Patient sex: M
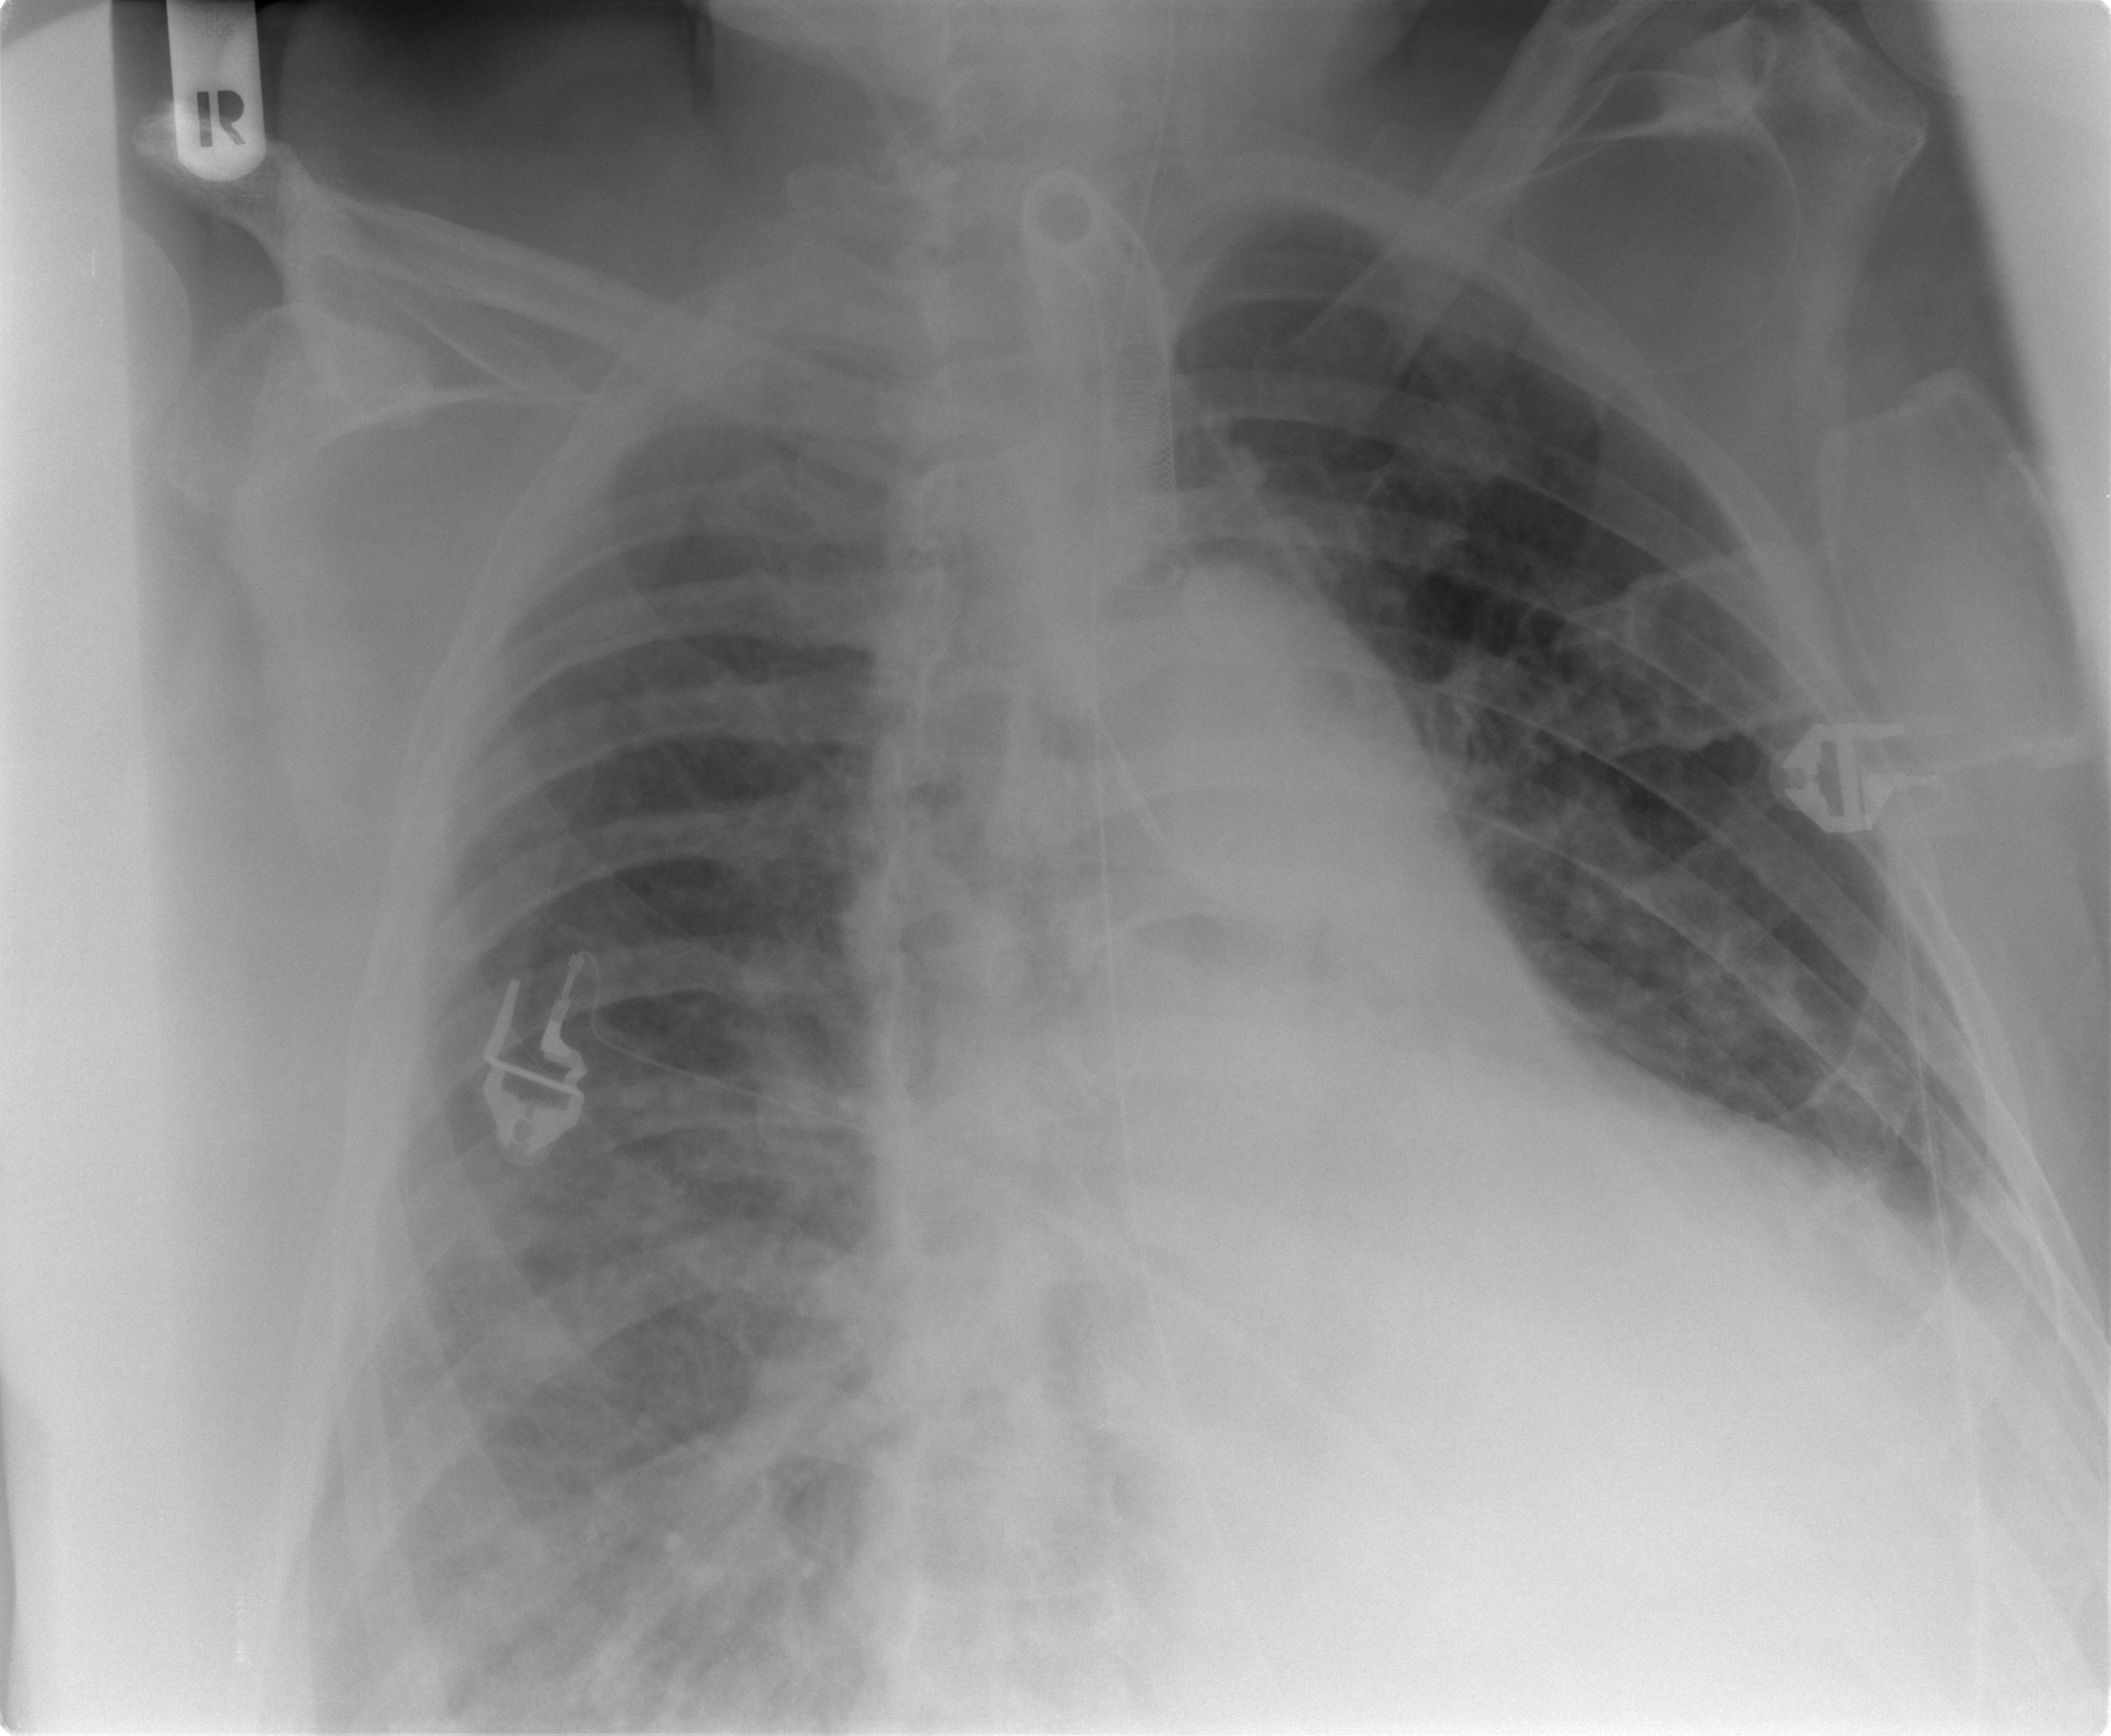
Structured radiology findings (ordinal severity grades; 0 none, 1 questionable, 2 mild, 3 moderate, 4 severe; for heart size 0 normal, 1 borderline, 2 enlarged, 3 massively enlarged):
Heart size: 3
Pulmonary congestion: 2
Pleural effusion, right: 2
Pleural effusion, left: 2
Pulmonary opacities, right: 1
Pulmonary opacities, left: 1
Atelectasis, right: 2
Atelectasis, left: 2